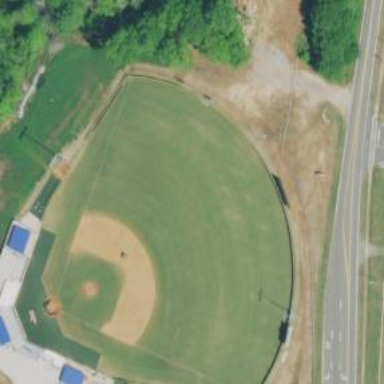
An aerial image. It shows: Grass pitch used for baseball.